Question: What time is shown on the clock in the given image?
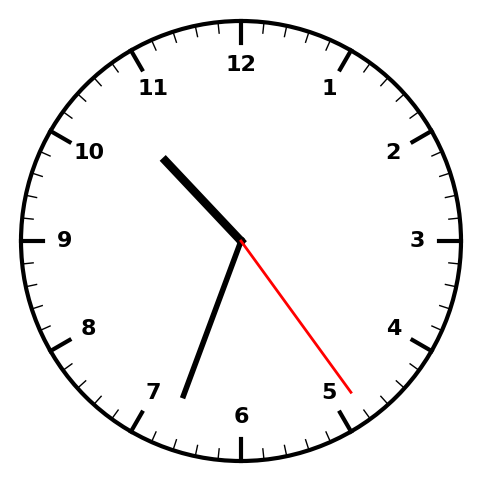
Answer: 10:33:24